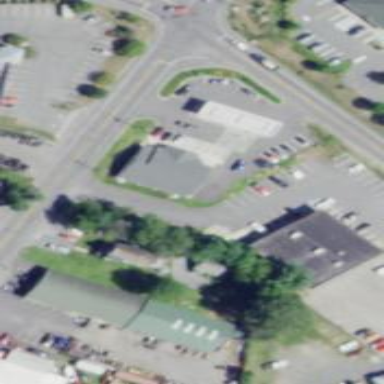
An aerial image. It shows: Convenience shop.